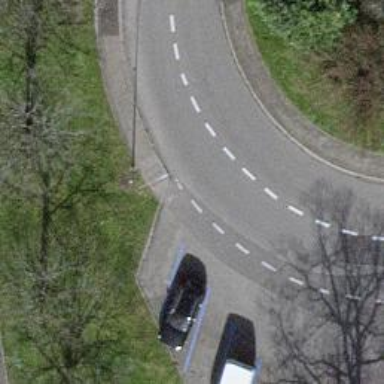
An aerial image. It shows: Asphalt sidewalk along the footway.